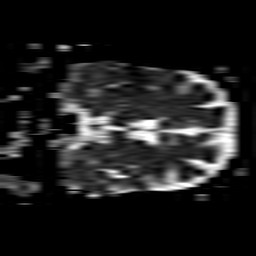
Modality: ADC
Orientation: coronal
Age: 52
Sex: male
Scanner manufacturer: philips
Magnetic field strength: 1.5 T
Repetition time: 3.398 s
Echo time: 0.06922 s